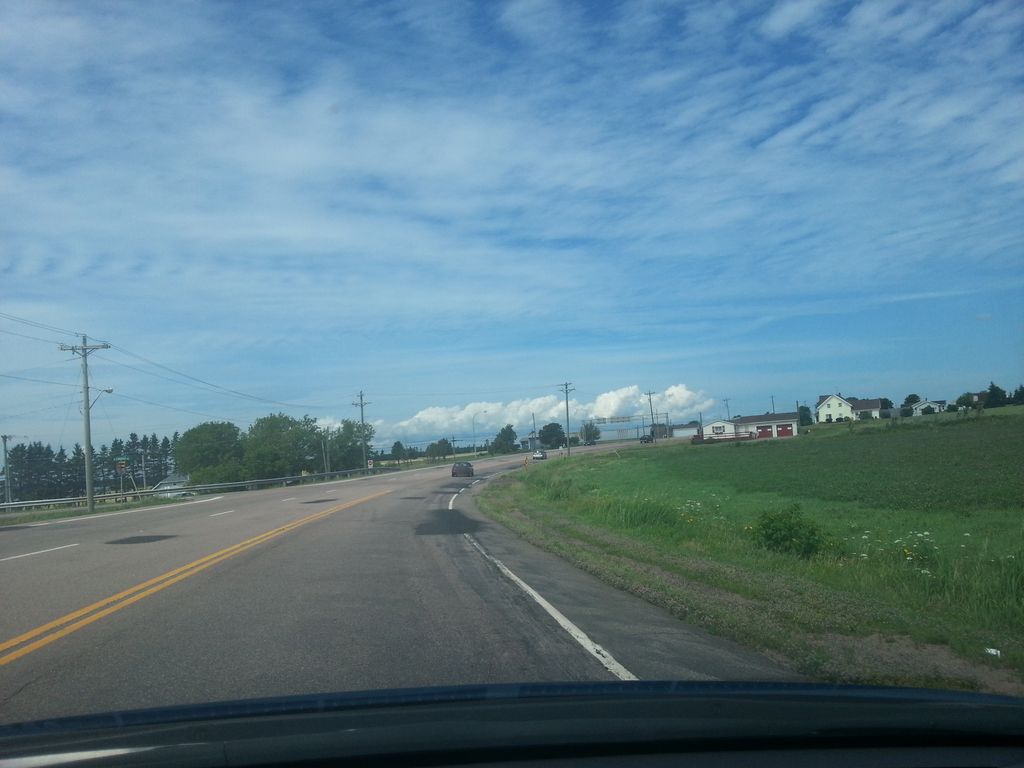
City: charlottetown